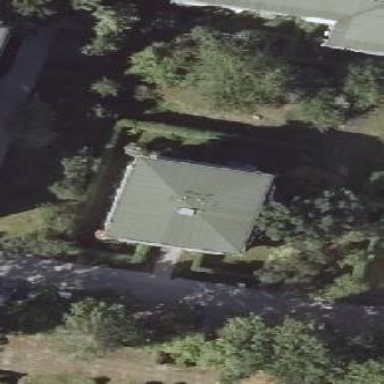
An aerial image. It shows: Pyramidal roof tops building of apartments.